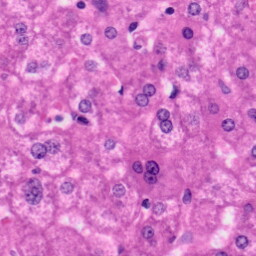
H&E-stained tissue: Liver